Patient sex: M
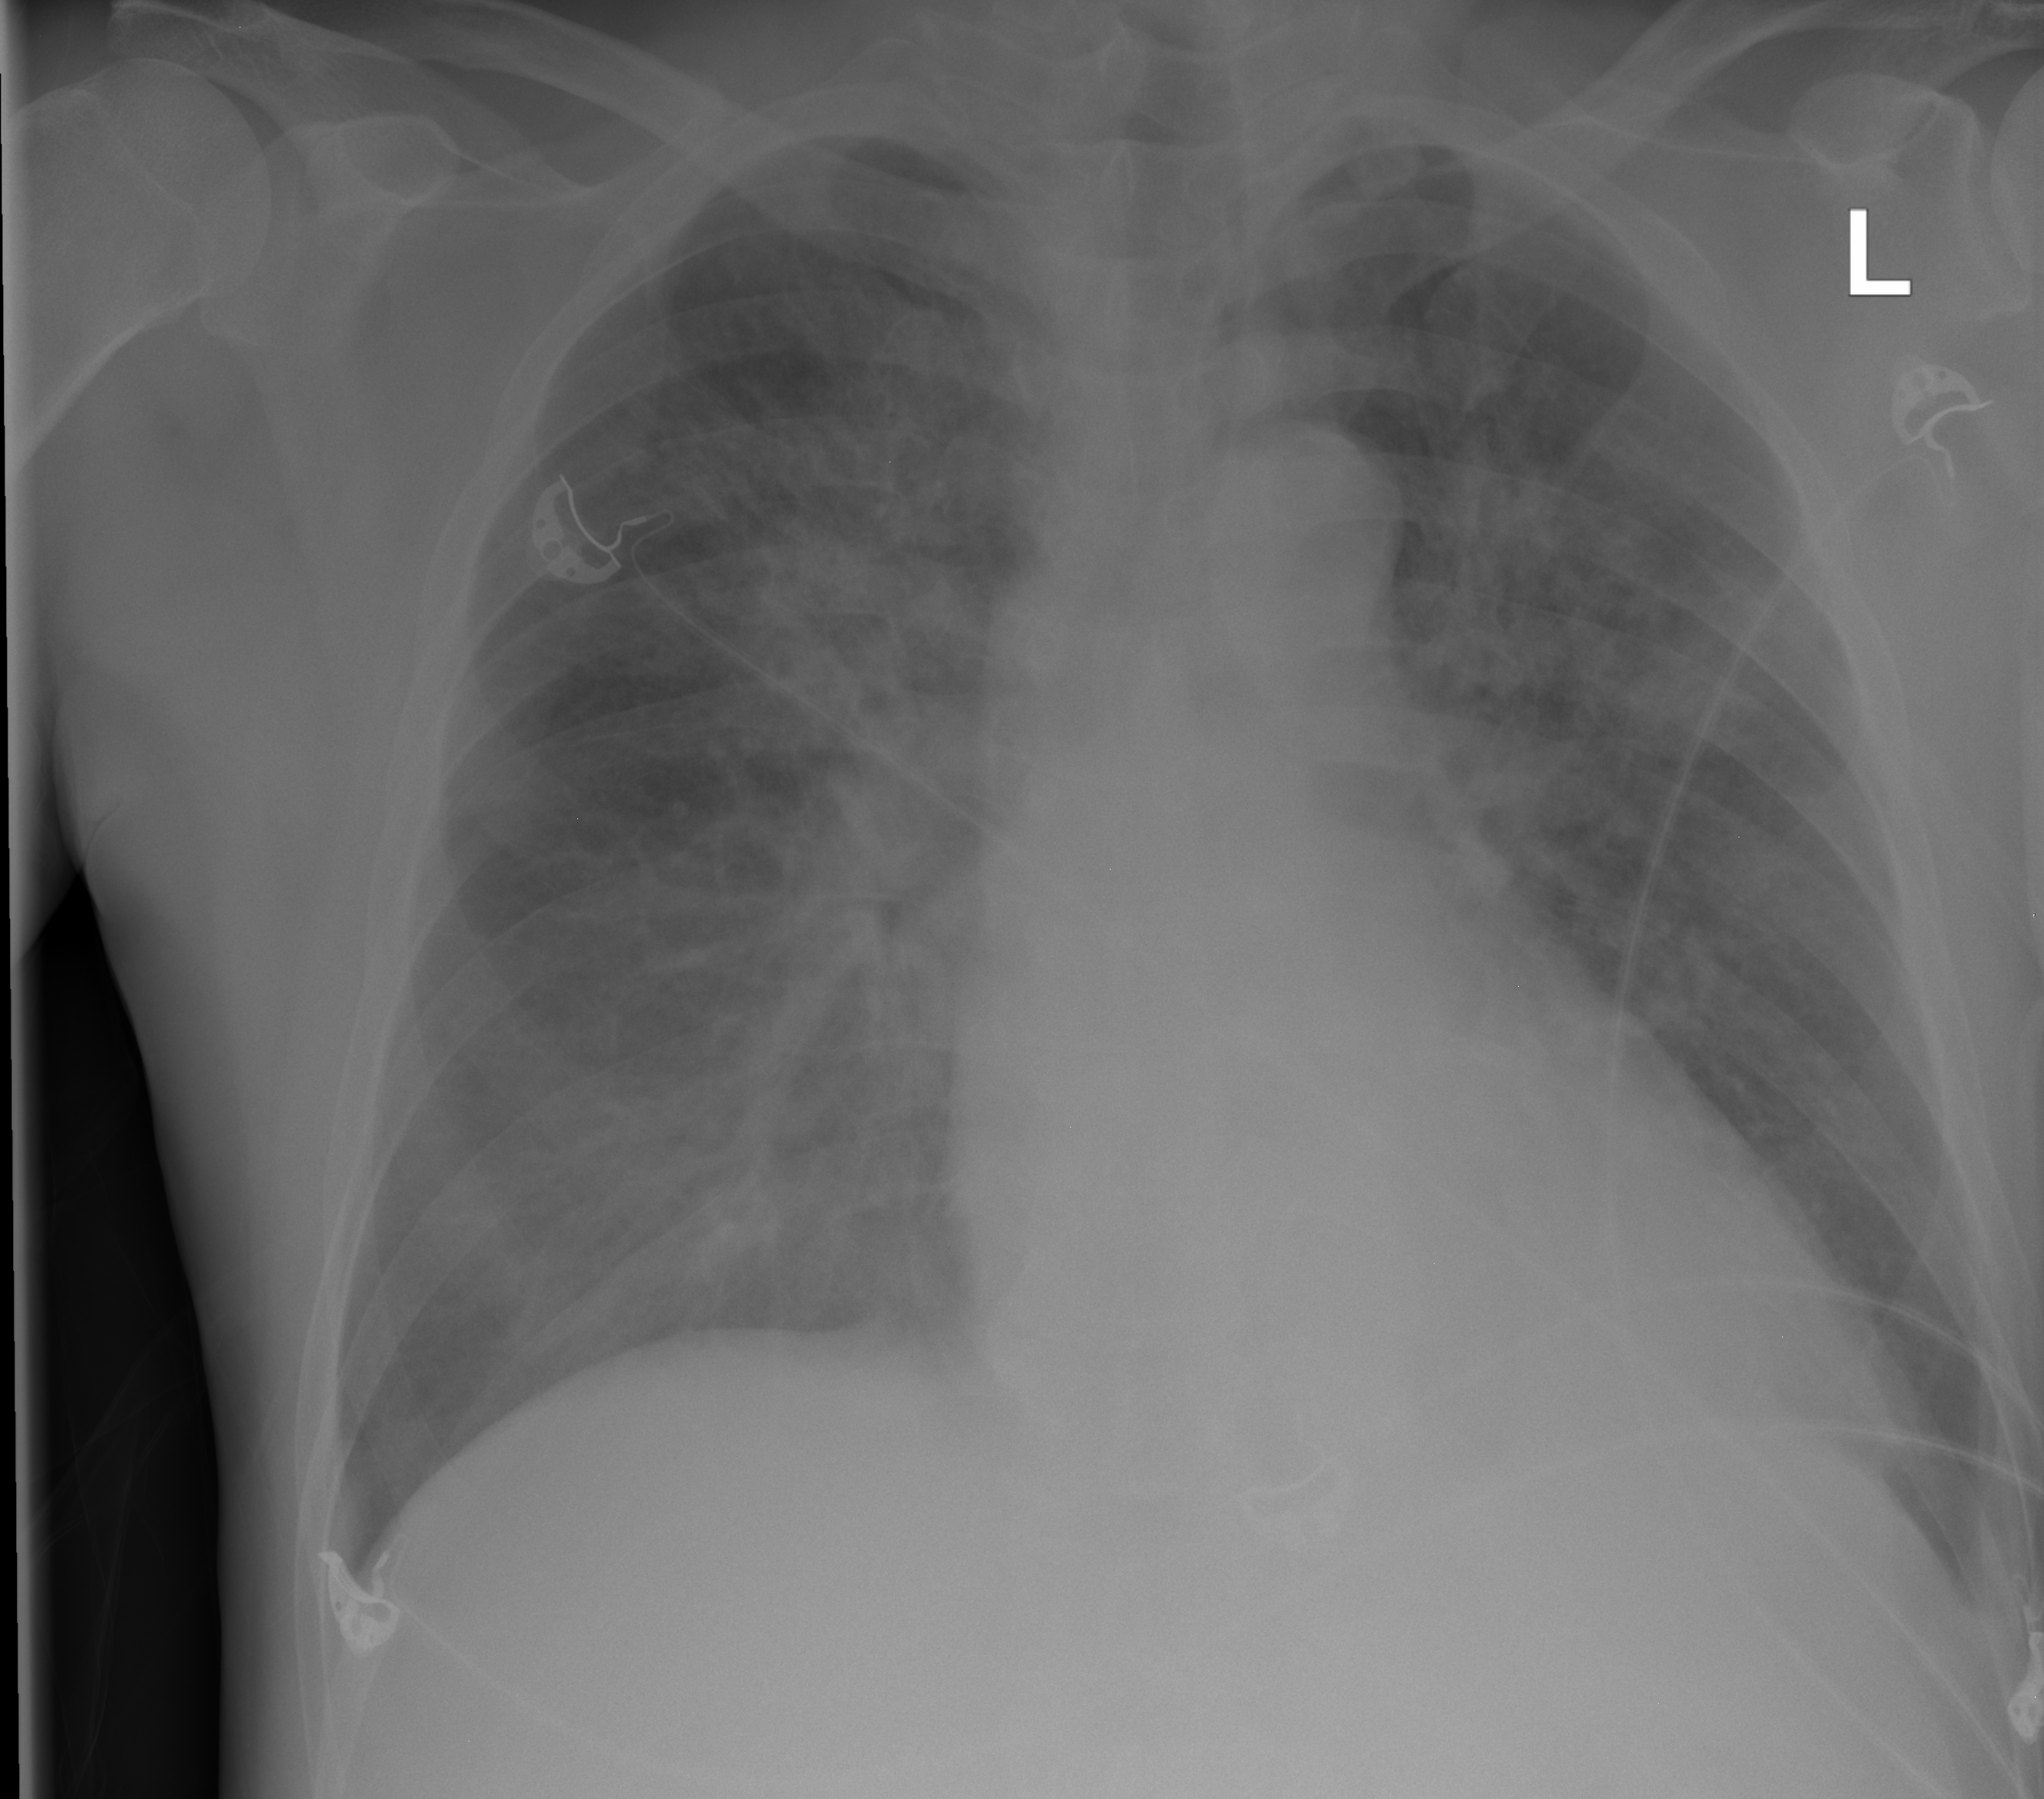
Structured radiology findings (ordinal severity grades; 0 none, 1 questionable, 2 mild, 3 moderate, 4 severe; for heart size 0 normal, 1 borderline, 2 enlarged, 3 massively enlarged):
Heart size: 2
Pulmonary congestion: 2
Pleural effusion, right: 2
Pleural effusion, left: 1
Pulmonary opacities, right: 3
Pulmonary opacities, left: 3
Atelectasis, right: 2
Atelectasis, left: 2